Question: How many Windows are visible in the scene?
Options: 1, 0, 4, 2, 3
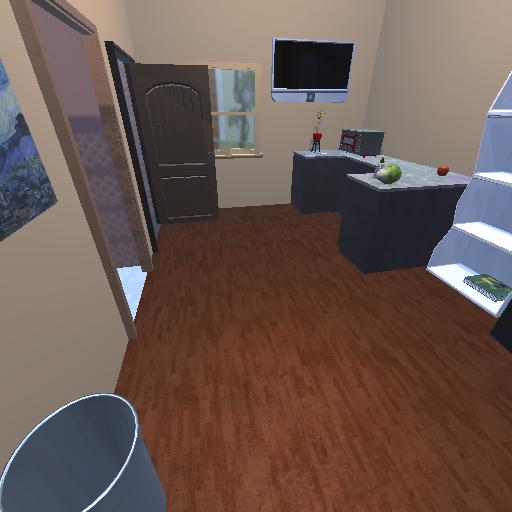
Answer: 1